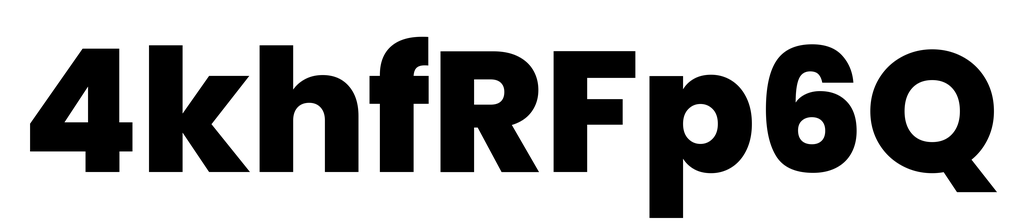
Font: Poppins-ExtraBold